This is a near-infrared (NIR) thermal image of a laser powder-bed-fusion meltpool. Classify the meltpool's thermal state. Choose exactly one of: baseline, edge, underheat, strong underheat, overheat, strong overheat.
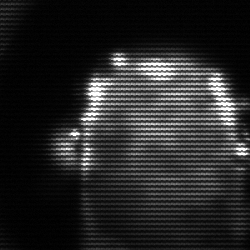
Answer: baseline